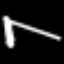
Label: pencil